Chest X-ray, AP view. Patient: 34 years old, sex F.
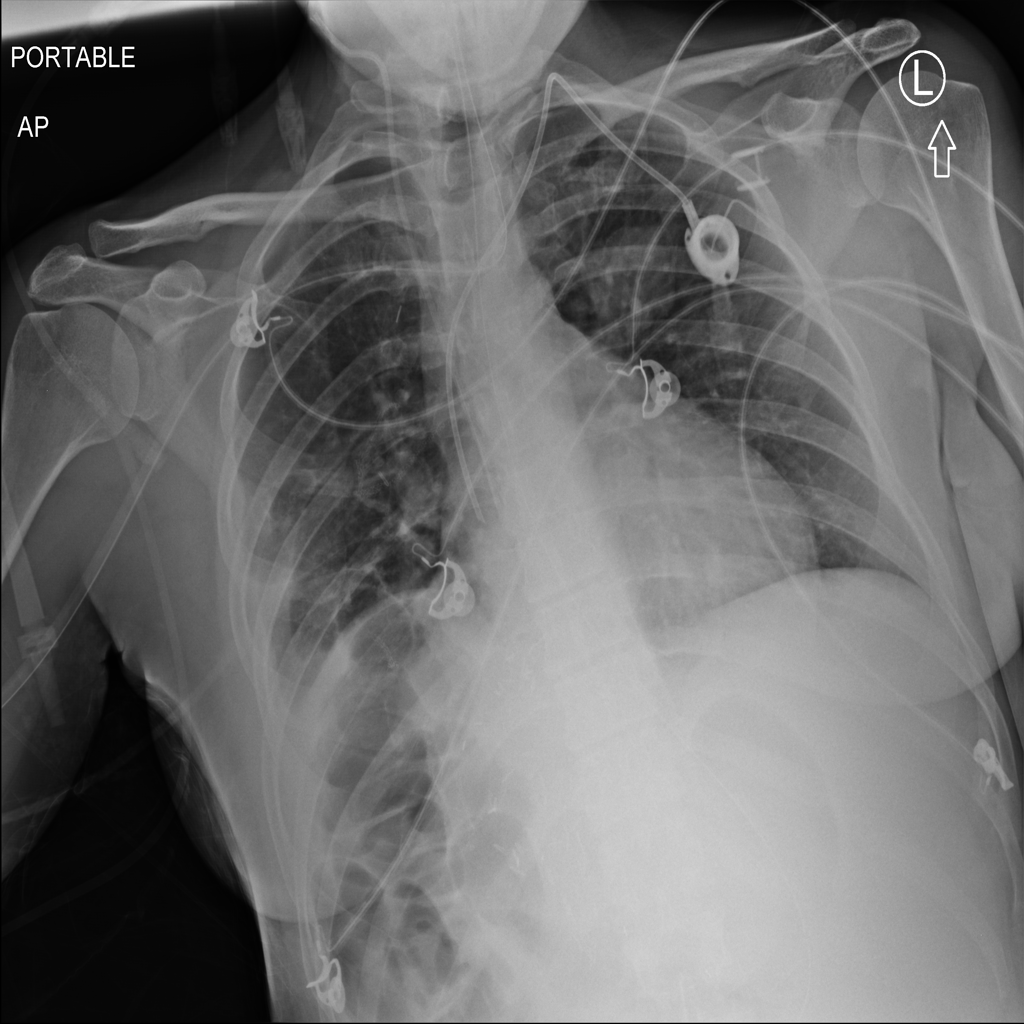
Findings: No Finding